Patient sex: M
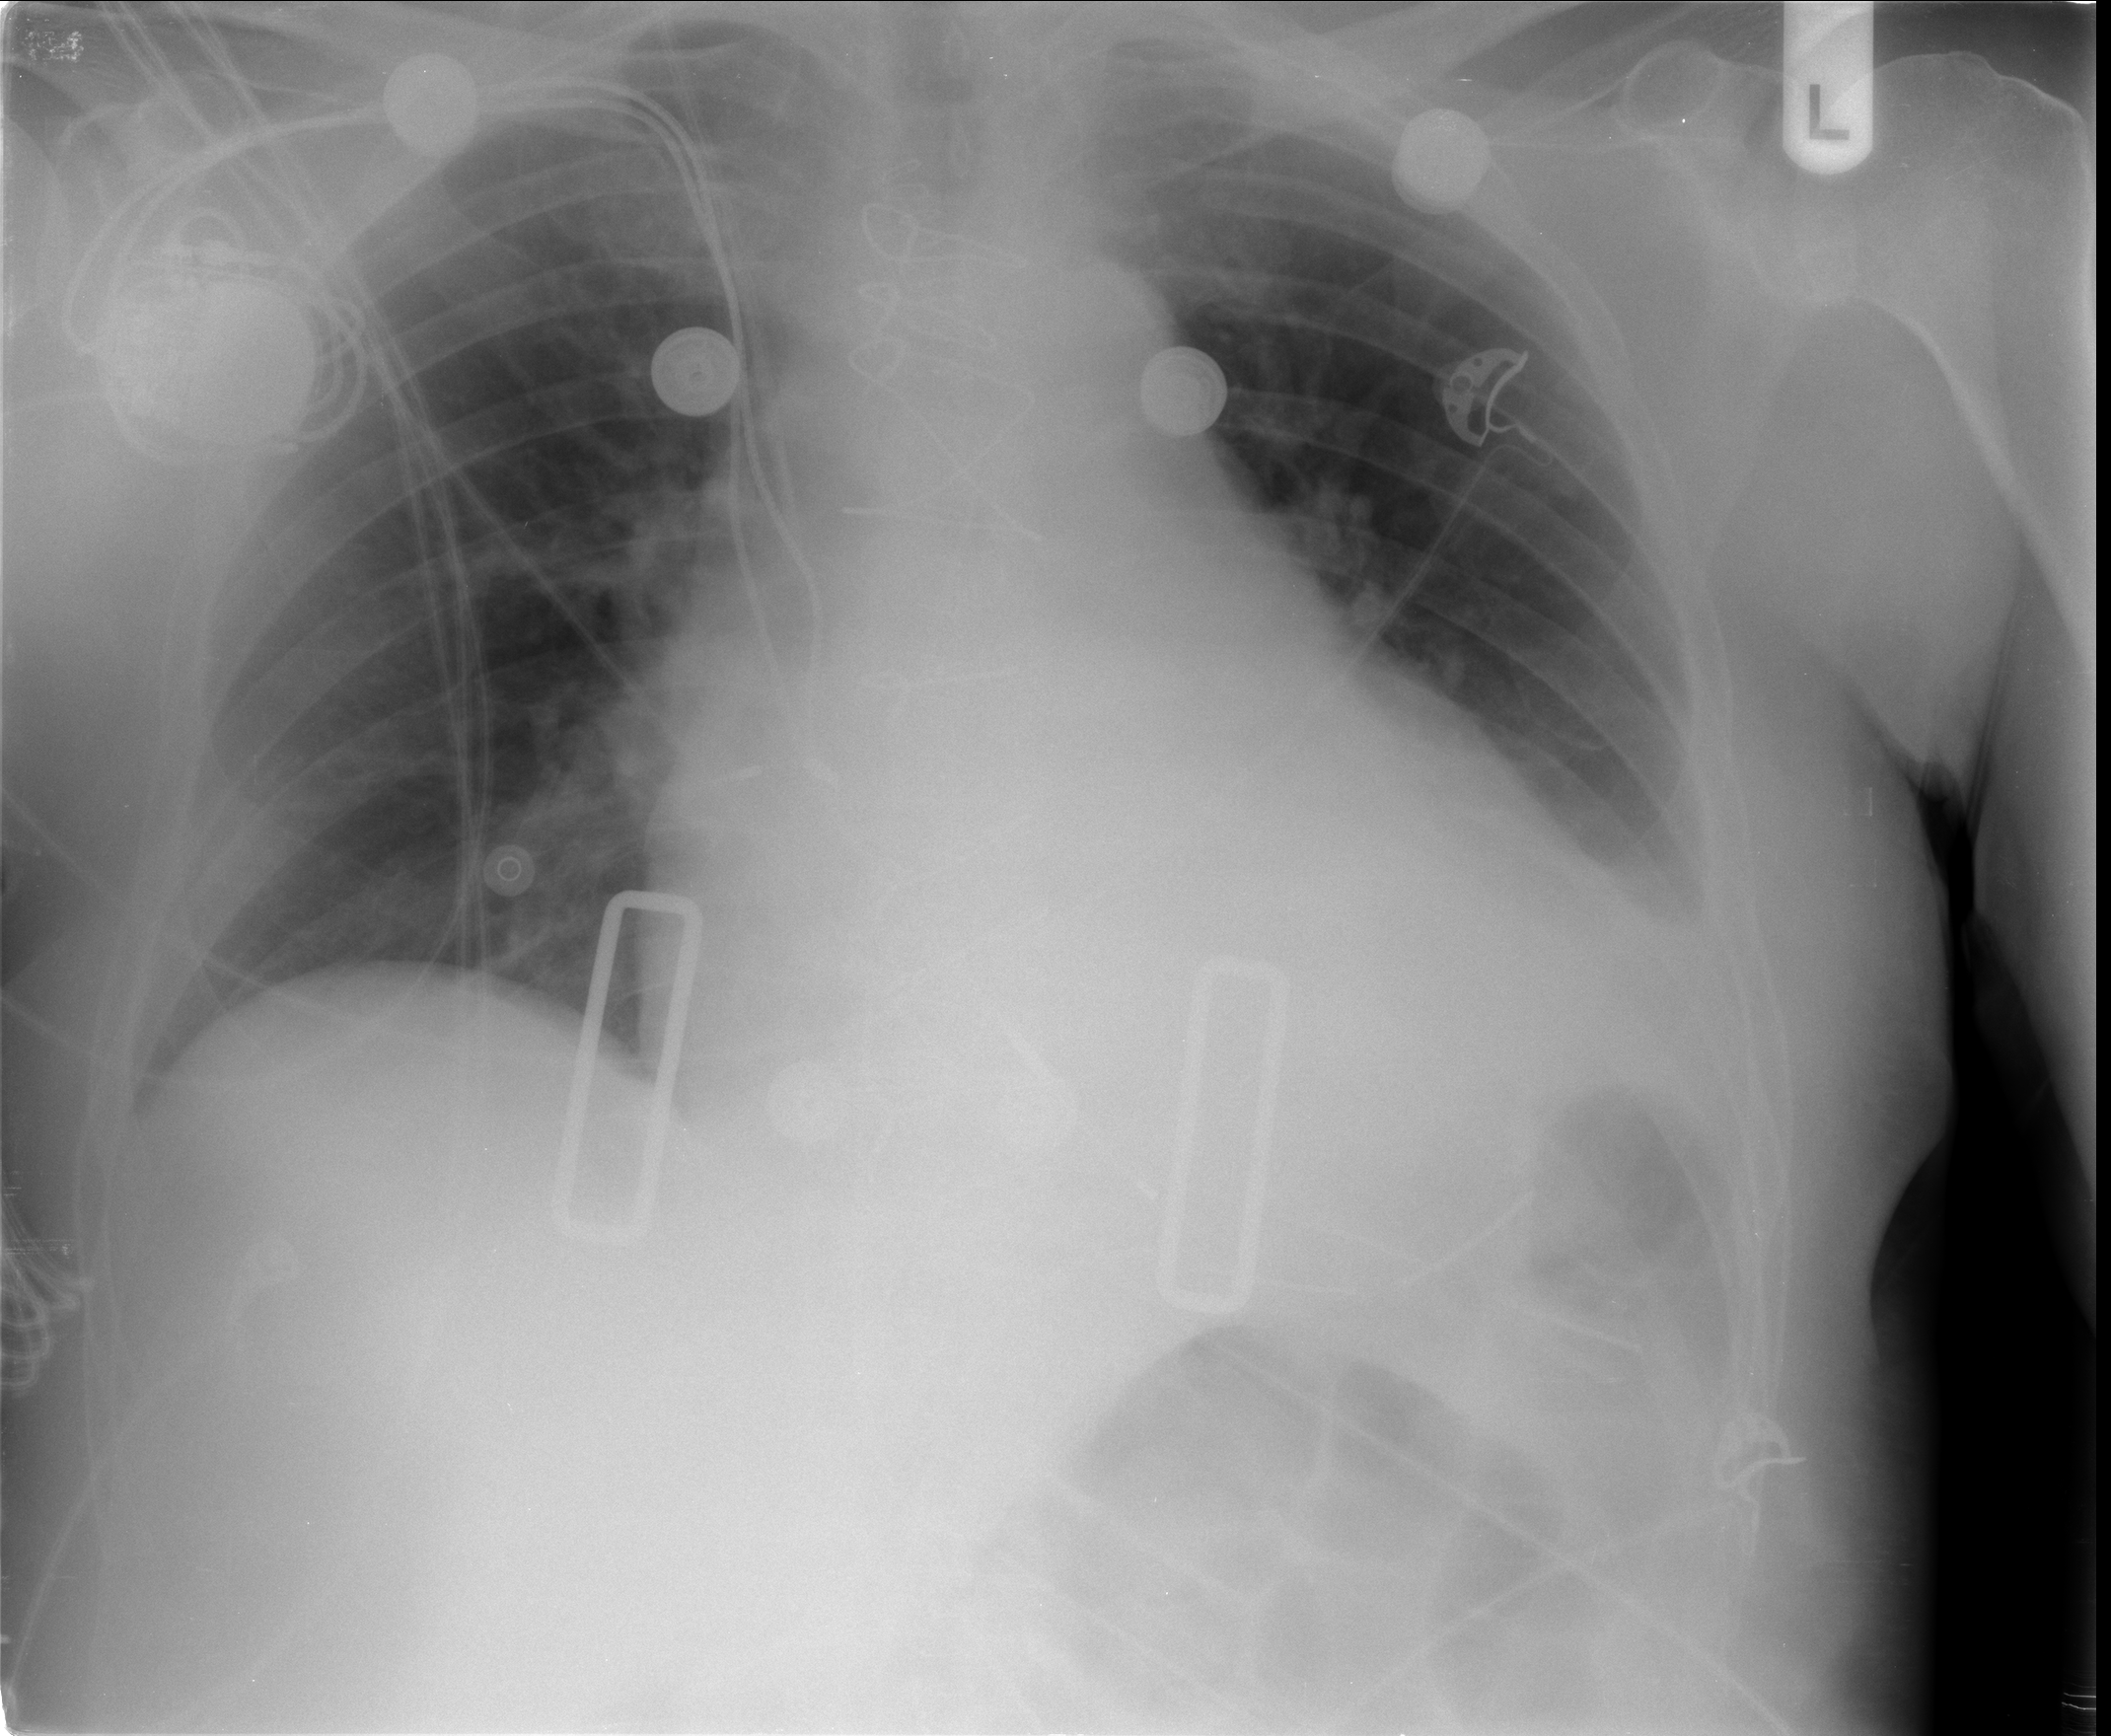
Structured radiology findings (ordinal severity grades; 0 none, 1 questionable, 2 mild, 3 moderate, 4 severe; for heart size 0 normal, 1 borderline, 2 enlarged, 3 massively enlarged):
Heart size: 2
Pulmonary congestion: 1
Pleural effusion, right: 0
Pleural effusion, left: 2
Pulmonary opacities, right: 2
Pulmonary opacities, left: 0
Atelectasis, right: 1
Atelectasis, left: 2